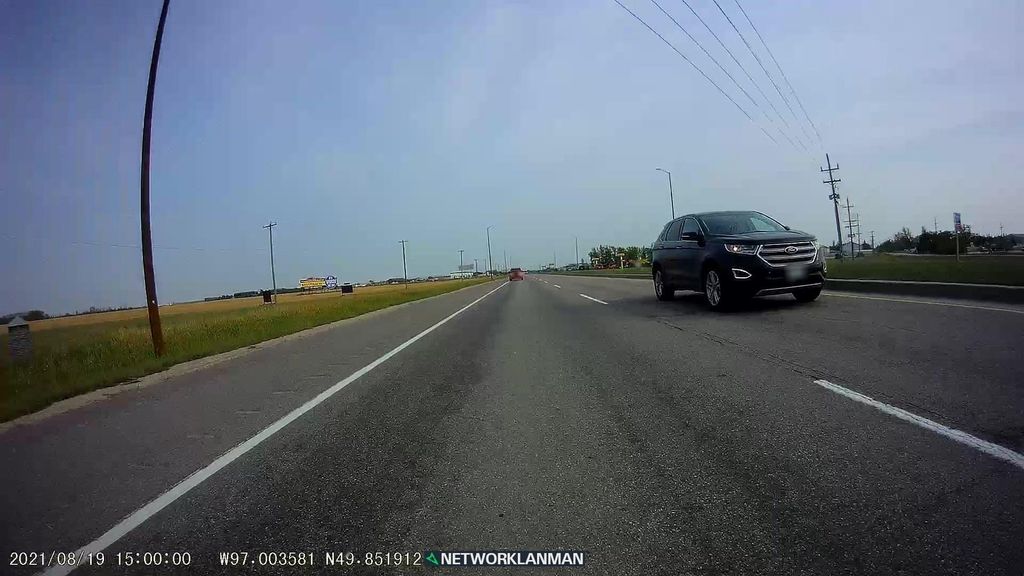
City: winnipeg